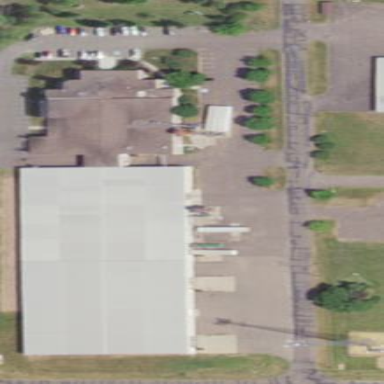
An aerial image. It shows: Industrial building.